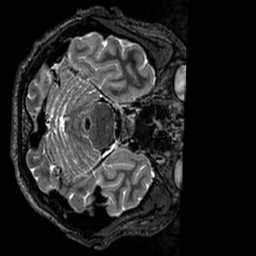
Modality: T2w
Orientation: axial
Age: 38
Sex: male
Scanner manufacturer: siemens
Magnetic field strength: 3 T
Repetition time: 3.2 s
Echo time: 0.728 s